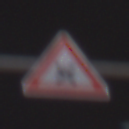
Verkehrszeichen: KreuzungOderEinmuendung
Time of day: Night
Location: Outdoor (Urban)
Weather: Overcast
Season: Winter
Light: Artificial